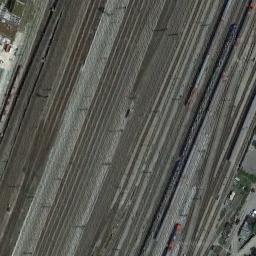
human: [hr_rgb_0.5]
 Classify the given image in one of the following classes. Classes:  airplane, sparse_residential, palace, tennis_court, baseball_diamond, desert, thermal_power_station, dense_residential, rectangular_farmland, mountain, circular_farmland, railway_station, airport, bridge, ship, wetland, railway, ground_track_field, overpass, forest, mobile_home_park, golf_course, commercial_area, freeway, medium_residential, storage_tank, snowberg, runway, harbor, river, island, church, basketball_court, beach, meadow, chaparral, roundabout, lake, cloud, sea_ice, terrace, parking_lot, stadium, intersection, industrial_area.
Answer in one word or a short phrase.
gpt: railway